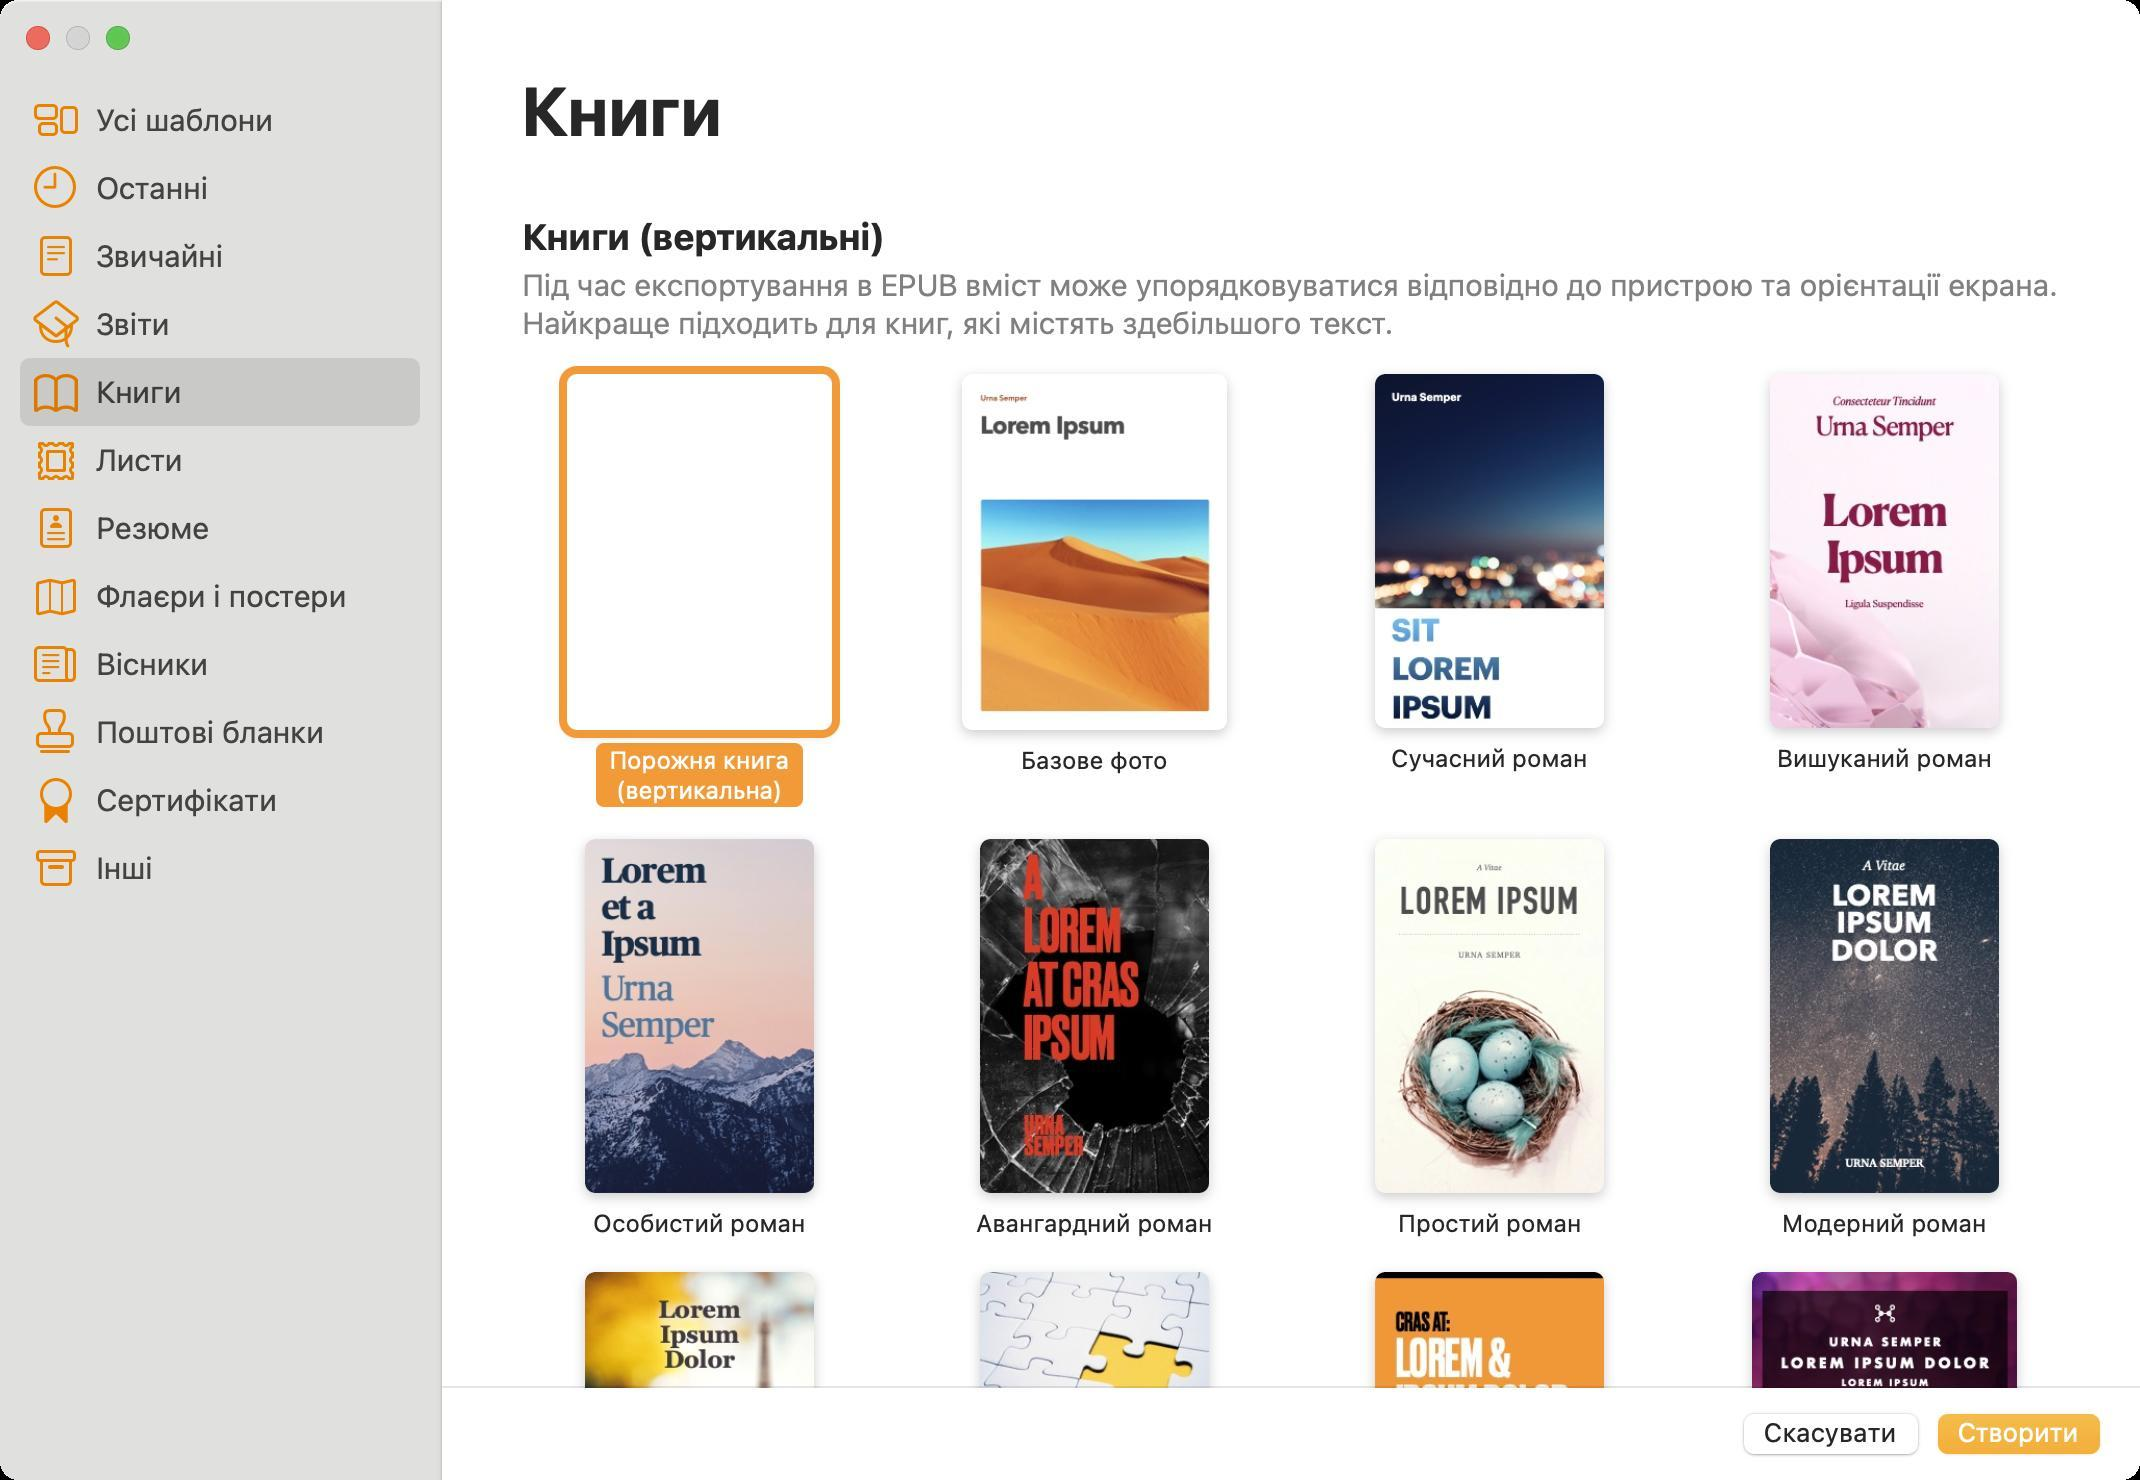
Accessibility tree:
{"name": "", "role": "AXWindow", "description": null, "role_description": "звичайне вікно", "value": null, "position": "325.00;168.00", "size": "1070;740", "children": [{"name": null, "role": "AXSplitGroup", "description": null, "role_description": "група розділених областей", "value": null, "position": "0.00;0.00", "size": "1070;740", "children": [{"name": null, "role": "AXScrollArea", "description": null, "role_description": "область прокручування", "value": null, "position": "0.00;43.00", "size": "220;668", "children": [{"name": null, "role": "AXTable", "description": null, "role_description": "таблиця", "value": null, "position": "0.00;43.00", "size": "220;668", "children": [{"name": null, "role": "AXRow", "description": null, "role_description": "рядок таблиці", "value": null, "position": "0.00;43.00", "size": "220;34", "children": [{"name": null, "role": "AXCell", "description": null, "role_description": "комірка", "value": null, "position": "16.00;43.00", "size": "188;34", "children": [{"name": null, "role": "AXStaticText", "description": null, "role_description": "текст", "value": "Усі шаблони", "position": "46.00;50.50", "size": "158;19", "children": []}]}]}, {"name": null, "role": "AXRow", "description": null, "role_description": "рядок таблиці", "value": null, "position": "0.00;77.00", "size": "220;34", "children": [{"name": null, "role": "AXCell", "description": null, "role_description": "комірка", "value": null, "position": "16.00;77.00", "size": "188;34", "children": [{"name": null, "role": "AXStaticText", "description": null, "role_description": "текст", "value": "Останні", "position": "46.00;84.50", "size": "158;19", "children": []}]}]}, {"name": null, "role": "AXRow", "description": null, "role_description": "рядок таблиці", "value": null, "position": "0.00;111.00", "size": "220;34", "children": [{"name": null, "role": "AXCell", "description": null, "role_description": "комірка", "value": null, "position": "16.00;111.00", "size": "188;34", "children": [{"name": null, "role": "AXStaticText", "description": null, "role_description": "текст", "value": "Звичайні", "position": "46.00;118.50", "size": "158;19", "children": []}]}]}, {"name": null, "role": "AXRow", "description": null, "role_description": "рядок таблиці", "value": null, "position": "0.00;145.00", "size": "220;34", "children": [{"name": null, "role": "AXCell", "description": null, "role_description": "комірка", "value": null, "position": "16.00;145.00", "size": "188;34", "children": [{"name": null, "role": "AXStaticText", "description": null, "role_description": "текст", "value": "Звіти", "position": "46.00;152.50", "size": "158;19", "children": []}]}]}, {"name": null, "role": "AXRow", "description": null, "role_description": "рядок таблиці", "value": null, "position": "0.00;179.00", "size": "220;34", "children": [{"name": null, "role": "AXCell", "description": null, "role_description": "комірка", "value": null, "position": "16.00;179.00", "size": "188;34", "children": [{"name": null, "role": "AXStaticText", "description": null, "role_description": "текст", "value": "Книги", "position": "46.00;186.50", "size": "158;19", "children": []}]}]}, {"name": null, "role": "AXRow", "description": null, "role_description": "рядок таблиці", "value": null, "position": "0.00;213.00", "size": "220;34", "children": [{"name": null, "role": "AXCell", "description": null, "role_description": "комірка", "value": null, "position": "16.00;213.00", "size": "188;34", "children": [{"name": null, "role": "AXStaticText", "description": null, "role_description": "текст", "value": "Листи", "position": "46.00;220.50", "size": "158;19", "children": []}]}]}, {"name": null, "role": "AXRow", "description": null, "role_description": "рядок таблиці", "value": null, "position": "0.00;247.00", "size": "220;34", "children": [{"name": null, "role": "AXCell", "description": null, "role_description": "комірка", "value": null, "position": "16.00;247.00", "size": "188;34", "children": [{"name": null, "role": "AXStaticText", "description": null, "role_description": "текст", "value": "Резюме", "position": "46.00;254.50", "size": "158;19", "children": []}]}]}, {"name": null, "role": "AXRow", "description": null, "role_description": "рядок таблиці", "value": null, "position": "0.00;281.00", "size": "220;34", "children": [{"name": null, "role": "AXCell", "description": null, "role_description": "комірка", "value": null, "position": "16.00;281.00", "size": "188;34", "children": [{"name": null, "role": "AXStaticText", "description": null, "role_description": "текст", "value": "Флаєри і постери", "position": "46.00;288.50", "size": "158;19", "children": []}]}]}, {"name": null, "role": "AXRow", "description": null, "role_description": "рядок таблиці", "value": null, "position": "0.00;315.00", "size": "220;34", "children": [{"name": null, "role": "AXCell", "description": null, "role_description": "комірка", "value": null, "position": "16.00;315.00", "size": "188;34", "children": [{"name": null, "role": "AXStaticText", "description": null, "role_description": "текст", "value": "Вісники", "position": "46.00;322.50", "size": "158;19", "children": []}]}]}, {"name": null, "role": "AXRow", "description": null, "role_description": "рядок таблиці", "value": null, "position": "0.00;349.00", "size": "220;34", "children": [{"name": null, "role": "AXCell", "description": null, "role_description": "комірка", "value": null, "position": "16.00;349.00", "size": "188;34", "children": [{"name": null, "role": "AXStaticText", "description": null, "role_description": "текст", "value": "Поштові бланки", "position": "46.00;356.50", "size": "158;19", "children": []}]}]}, {"name": null, "role": "AXRow", "description": null, "role_description": "рядок таблиці", "value": null, "position": "0.00;383.00", "size": "220;34", "children": [{"name": null, "role": "AXCell", "description": null, "role_description": "комірка", "value": null, "position": "16.00;383.00", "size": "188;34", "children": [{"name": null, "role": "AXStaticText", "description": null, "role_description": "текст", "value": "Сертифікати", "position": "46.00;390.50", "size": "158;19", "children": []}]}]}, {"name": null, "role": "AXRow", "description": null, "role_description": "рядок таблиці", "value": null, "position": "0.00;417.00", "size": "220;34", "children": [{"name": null, "role": "AXCell", "description": null, "role_description": "комірка", "value": null, "position": "16.00;417.00", "size": "188;34", "children": [{"name": null, "role": "AXStaticText", "description": null, "role_description": "текст", "value": "Інші", "position": "46.00;424.50", "size": "158;19", "children": []}]}]}, {"name": null, "role": "AXColumn", "description": null, "role_description": "стовпчик", "value": null, "position": "10.00;43.00", "size": "200;668", "children": []}]}]}, {"name": null, "role": "AXSplitter", "description": null, "role_description": "роздільник", "value": 220.0, "position": "220.00;38.00", "size": "1;702", "children": []}, {"name": null, "role": "AXScrollArea", "description": null, "role_description": "область прокручування", "value": null, "position": "221.00;0.00", "size": "849;694", "children": [{"name": null, "role": "AXList", "description": null, "role_description": "колекція", "value": null, "position": "221.00;88.00", "size": "849;1413", "children": [{"name": null, "role": "AXList", "description": null, "role_description": "розділ", "value": null, "position": "255.00;98.00", "size": "782;670", "children": [{"name": null, "role": "AXGroup", "description": null, "role_description": "група", "value": null, "position": "255.00;98.00", "size": "782;670", "children": []}, {"name": null, "role": "AXButton", "description": "Порожня книга (вертикальна), Пустий документ із назвою", "role_description": "кнопка", "value": null, "position": "255.00;177.00", "size": "190;236", "children": [{"name": null, "role": "AXStaticText", "description": null, "role_description": "текст", "value": "‎⁨Порожня книга (вертикальна)⁩", "position": "299.00;372.50", "size": "102;30", "children": []}, {"name": null, "role": "AXImage", "description": "", "role_description": "зображення", "value": null, "position": "283.50;187.00", "size": "132;178", "children": []}]}, {"name": null, "role": "AXButton", "description": "Базове фото, Документ із текстом оранжевого й чорного кольору та сторінкою обкладинки", "role_description": "кнопка", "value": null, "position": "452.50;177.00", "size": "190;220", "children": [{"name": null, "role": "AXStaticText", "description": null, "role_description": "текст", "value": "‎⁨Базове фото⁩", "position": "506.50;372.50", "size": "82;15", "children": []}, {"name": null, "role": "AXImage", "description": "", "role_description": "зображення", "value": null, "position": "481.00;187.00", "size": "132;178", "children": []}]}, {"name": null, "role": "AXButton", "description": "Сучасний роман, Документ із текстом темно-синього й чорного кольору, зразком для сторінки обкладинки і текстовими полями для назви синього кольору, зображень, відомостей про авторське право, цитати, прологу, розділів та інформації про автора", "role_description": "кнопка", "value": null, "position": "650.00;177.00", "size": "190;220", "children": [{"name": null, "role": "AXStaticText", "description": null, "role_description": "текст", "value": "‎⁨Сучасний роман⁩", "position": "691.50;371.50", "size": "106;15", "children": []}, {"name": null, "role": "AXImage", "description": "", "role_description": "зображення", "value": null, "position": "687.50;187.00", "size": "114;177", "children": []}]}, {"name": null, "role": "AXButton", "description": "Вишуканий роман, Документ із текстом каштанового й чорного кольору, зразком для зображення сторінки обкладинки і текстовими полями для відомостей про авторське право, прологу, розділів та інформації про автора", "role_description": "кнопка", "value": null, "position": "847.50;177.00", "size": "190;220", "children": [{"name": null, "role": "AXStaticText", "description": null, "role_description": "текст", "value": "‎⁨Вишуканий роман⁩", "position": "884.50;371.50", "size": "116;15", "children": []}, {"name": null, "role": "AXImage", "description": "", "role_description": "зображення", "value": null, "position": "885.00;187.00", "size": "114;177", "children": []}]}, {"name": null, "role": "AXButton", "description": "Особистий роман, Документ із текстом синього, сірого й чорного кольору, зразком для зображення сторінки обкладинки і текстовими полями для відомостей про авторське право, прологу, розділів та інформації про автора", "role_description": "кнопка", "value": null, "position": "255.00;409.50", "size": "190;220", "children": [{"name": null, "role": "AXStaticText", "description": null, "role_description": "текст", "value": "‎⁨Особистий роман⁩", "position": "292.50;604.00", "size": "114;15", "children": []}, {"name": null, "role": "AXImage", "description": "", "role_description": "зображення", "value": null, "position": "292.50;419.50", "size": "114;177", "children": []}]}, {"name": null, "role": "AXButton", "description": "Авангардний роман, Документ із текстом червоного й чорного кольору, місцем для зображення на сторінці обкладинки й полями для відомостей про авторське право, прологу, розділів та інформації про автора", "role_description": "кнопка", "value": null, "position": "452.50;409.50", "size": "190;220", "children": [{"name": null, "role": "AXStaticText", "description": null, "role_description": "текст", "value": "‎⁨Авангардний роман⁩", "position": "484.00;604.00", "size": "126;15", "children": []}, {"name": null, "role": "AXImage", "description": "", "role_description": "зображення", "value": null, "position": "490.00;419.50", "size": "114;177", "children": []}]}, {"name": null, "role": "AXButton", "description": "Простий роман, Документ з обкладинкою і сторінками з номерами й назвами розділів", "role_description": "кнопка", "value": null, "position": "650.00;409.50", "size": "190;220", "children": [{"name": null, "role": "AXStaticText", "description": null, "role_description": "текст", "value": "‎⁨Простий роман⁩", "position": "695.00;604.00", "size": "100;15", "children": []}, {"name": null, "role": "AXImage", "description": "", "role_description": "зображення", "value": null, "position": "687.50;419.50", "size": "114;177", "children": []}]}, {"name": null, "role": "AXButton", "description": "Модерний роман, Документ зі сторінкою обкладинки, титульною сторінкою, зворотом титульної сторінки, прологом, розділом «про автора» та сторінками з номерами і назвами розділів", "role_description": "кнопка", "value": null, "position": "847.50;409.50", "size": "190;220", "children": [{"name": null, "role": "AXStaticText", "description": null, "role_description": "текст", "value": "‎⁨Модерний роман⁩", "position": "887.00;604.00", "size": "110;15", "children": []}, {"name": null, "role": "AXImage", "description": "", "role_description": "зображення", "value": null, "position": "885.00;419.50", "size": "114;177", "children": []}]}, {"name": null, "role": "AXButton", "description": "Традиційний роман, Документ зі сторінкою обкладинки, титульною сторінкою, зворотом титульної сторінки, прологом, розділом «про автора» та сторінками з номерами і назвами розділів", "role_description": "кнопка", "value": null, "position": "255.00;626.00", "size": "190;220", "children": [{"name": null, "role": "AXStaticText", "description": null, "role_description": "текст", "value": "‎⁨Традиційний роман⁩", "position": "287.50;820.50", "size": "124;15", "children": []}, {"name": null, "role": "AXImage", "description": "", "role_description": "зображення", "value": null, "position": "292.50;636.00", "size": "114;177", "children": []}]}, {"name": null, "role": "AXButton", "description": "Професійний, Документ із текстом темно-сірого, синього й червоного кольору, зразком для яскраво-жовтої сторінки обкладинки, і текстовими полями для відомостей про авторське право, прологу, розділів та інформації про автора", "role_description": "кнопка", "value": null, "position": "452.50;626.00", "size": "190;220", "children": [{"name": null, "role": "AXStaticText", "description": null, "role_description": "текст", "value": "‎⁨Професійний⁩", "position": "504.00;820.50", "size": "86;15", "children": []}, {"name": null, "role": "AXImage", "description": "", "role_description": "зображення", "value": null, "position": "490.00;636.00", "size": "114;177", "children": []}]}, {"name": null, "role": "AXButton", "description": "Інструкція, Документ із текстом оранжевого, чорного й білого кольору, зразком для сторінки обкладинки яскраво-оранжевого кольору, а також полями для відомостей про авторське право, прологу, розділів та інформації про автора", "role_description": "кнопка", "value": null, "position": "650.00;626.00", "size": "190;220", "children": [{"name": null, "role": "AXStaticText", "description": null, "role_description": "текст", "value": "‎⁨Інструкція⁩", "position": "710.50;820.50", "size": "68;15", "children": []}, {"name": null, "role": "AXImage", "description": "", "role_description": "зображення", "value": null, "position": "687.50;636.00", "size": "114;177", "children": []}]}, {"name": null, "role": "AXButton", "description": "Підручник, Документ із текстом чорного кольору, сторінкою обкладинки та змістом", "role_description": "кнопка", "value": null, "position": "847.50;626.00", "size": "190;220", "children": [{"name": null, "role": "AXStaticText", "description": null, "role_description": "текст", "value": "‎⁨Підручник⁩", "position": "908.00;821.50", "size": "69;15", "children": []}, {"name": null, "role": "AXImage", "description": "", "role_description": "зображення", "value": null, "position": "876.00;636.00", "size": "132;178", "children": []}]}, {"name": null, "role": "AXGroup", "description": null, "role_description": "група", "value": null, "position": "261.00;108.00", "size": "769;79", "children": [{"name": null, "role": "AXUnknown", "description": "Книги (вертикальні)", "role_description": "невідомо", "value": null, "position": "261.00;108.00", "size": "769;79", "children": [{"name": null, "role": "AXStaticText", "description": null, "role_description": "текст", "value": "Книги (вертикальні)", "position": "259.00;108.00", "size": "773;21", "children": []}, {"name": null, "role": "AXStaticText", "description": null, "role_description": "текст", "value": "Під час експортування в EPUB вміст може упорядковуватися відповідно до пристрою та орієнтації екрана. Найкраще підходить для книг, які містять здебільшого текст.", "position": "259.00;133.00", "size": "773;38", "children": []}]}]}]}, {"name": null, "role": "AXList", "description": null, "role_description": "розділ", "value": null, "position": "255.00;766.00", "size": "782;549", "children": [{"name": null, "role": "AXGroup", "description": null, "role_description": "група", "value": null, "position": "255.00;766.00", "size": "782;549", "children": []}, {"name": null, "role": "AXButton", "description": "Порожня книга (горизонтальна), Пустий документ із назвою", "role_description": "кнопка", "value": null, "position": "255.00;944.00", "size": "190;190", "children": [{"name": null, "role": "AXStaticText", "description": null, "role_description": "текст", "value": "‎⁨Порожня книга (горизонтальна)⁩", "position": "297.50;1094.00", "size": "105;30", "children": []}, {"name": null, "role": "AXImage", "description": "", "role_description": "зображення", "value": null, "position": "261.00;954.00", "size": "178;132", "children": []}]}, {"name": null, "role": "AXButton", "description": "Звичайний, Документ з обкладинкою і зразками зображень", "role_description": "кнопка", "value": null, "position": "452.50;944.00", "size": "190;175", "children": [{"name": null, "role": "AXStaticText", "description": null, "role_description": "текст", "value": "‎⁨Звичайний⁩", "position": "511.50;1094.00", "size": "72;15", "children": []}, {"name": null, "role": "AXImage", "description": "", "role_description": "зображення", "value": null, "position": "458.50;954.00", "size": "178;132", "children": []}]}, {"name": null, "role": "AXButton", "description": "Путівник, Документ у горизонтальній орієнтації з білим, синім, бірюзовим і чорним текстом та місцями для сторінки обкладинки, частин і зображень", "role_description": "кнопка", "value": null, "position": "650.00;944.00", "size": "190;175", "children": [{"name": null, "role": "AXStaticText", "description": null, "role_description": "текст", "value": "‎⁨Путівник⁩", "position": "715.00;1094.00", "size": "60;15", "children": []}, {"name": null, "role": "AXImage", "description": "", "role_description": "зображення", "value": null, "position": "656.00;954.00", "size": "178;132", "children": []}]}, {"name": null, "role": "AXButton", "description": "Посібник, Документ із чорним і білим текстом та місцями для сторінки обкладинки, зображень й інструкцій з рожевими акцентами", "role_description": "кнопка", "value": null, "position": "847.50;944.00", "size": "190;175", "children": [{"name": null, "role": "AXStaticText", "description": null, "role_description": "текст", "value": "‎⁨Посібник⁩", "position": "911.00;1094.00", "size": "62;15", "children": []}, {"name": null, "role": "AXImage", "description": "", "role_description": "зображення", "value": null, "position": "853.50;954.00", "size": "178;132", "children": []}]}, {"name": null, "role": "AXButton", "description": "Фотоальбом, Документ у горизонтальній орієнтації з текстом чорного кольору й полями для заголовків і підзаголовків та заповнювачами для сторінки обкладинки й багатьох фотографій", "role_description": "кнопка", "value": null, "position": "255.00;1131.00", "size": "190;175", "children": [{"name": null, "role": "AXStaticText", "description": null, "role_description": "текст", "value": "‎⁨Фотоальбом⁩", "position": "309.00;1281.00", "size": "82;15", "children": []}, {"name": null, "role": "AXImage", "description": "", "role_description": "зображення", "value": null, "position": "261.00;1141.00", "size": "178;132", "children": []}]}, {"name": null, "role": "AXButton", "description": "Кулінарна книга, Документ у горизонтальній орієнтації з текстом чорного й сірого кольору та заповнювачами для зображень сторінки обкладинки, вступу, роздільників сторінок розділу, основного тексту розділу, таблиці рецепта й форматуванням для вказівок із приготування страви", "role_description": "кнопка", "value": null, "position": "452.50;1131.00", "size": "190;175", "children": [{"name": null, "role": "AXStaticText", "description": null, "role_description": "текст", "value": "‎⁨Кулінарна книга⁩", "position": "495.50;1281.00", "size": "104;15", "children": []}, {"name": null, "role": "AXImage", "description": "", "role_description": "зображення", "value": null, "position": "458.50;1141.00", "size": "178;132", "children": []}]}, {"name": null, "role": "AXButton", "description": "Звіт, Документ із текстом синього й темно-сірого кольору та сторінкою обкладинки", "role_description": "кнопка", "value": null, "position": "650.00;1131.00", "size": "190;175", "children": [{"name": null, "role": "AXStaticText", "description": null, "role_description": "текст", "value": "‎⁨Звіт⁩", "position": "729.00;1281.00", "size": "32;15", "children": []}, {"name": null, "role": "AXImage", "description": "", "role_description": "зображення", "value": null, "position": "656.00;1141.00", "size": "178;132", "children": []}]}, {"name": null, "role": "AXButton", "description": "Історія, Документ із текстом смарагдового, сірого й чорного кольору та сторінкою обкладинки", "role_description": "кнопка", "value": null, "position": "847.50;1131.00", "size": "190;175", "children": [{"name": null, "role": "AXStaticText", "description": null, "role_description": "текст", "value": "‎⁨Історія⁩", "position": "918.50;1281.00", "size": "48;15", "children": []}, {"name": null, "role": "AXImage", "description": "", "role_description": "зображення", "value": null, "position": "853.50;1141.00", "size": "178;132", "children": []}]}, {"name": null, "role": "AXButton", "description": "Урок, Документ із текстом зеленого кольору на сторінці обкладинки та сторінками з кількома колонками", "role_description": "кнопка", "value": null, "position": "255.00;1303.00", "size": "190;175", "children": [{"name": null, "role": "AXStaticText", "description": null, "role_description": "текст", "value": "‎⁨Урок⁩", "position": "331.50;1453.00", "size": "36;15", "children": []}, {"name": null, "role": "AXImage", "description": "", "role_description": "зображення", "value": null, "position": "261.00;1313.00", "size": "178;132", "children": []}]}, {"name": null, "role": "AXButton", "description": "Ілюстрований підручник, Документ із текстом чорного й білого кольору на сторінці обкладинки та сторінками з двома колонками", "role_description": "кнопка", "value": null, "position": "452.50;1303.00", "size": "190;190", "children": [{"name": null, "role": "AXStaticText", "description": null, "role_description": "текст", "value": "‎⁨Ілюстрований підручник⁩", "position": "471.00;1453.00", "size": "152;30", "children": []}, {"name": null, "role": "AXImage", "description": "", "role_description": "зображення", "value": null, "position": "458.50;1313.00", "size": "178;132", "children": []}]}, {"name": null, "role": "AXGroup", "description": null, "role_description": "група", "value": null, "position": "261.00;875.00", "size": "769;79", "children": [{"name": null, "role": "AXUnknown", "description": "Книги (горизонтальні)", "role_description": "невідомо", "value": null, "position": "261.00;875.00", "size": "769;79", "children": [{"name": null, "role": "AXStaticText", "description": null, "role_description": "текст", "value": "Книги (горизонтальні)", "position": "259.00;875.00", "size": "773;21", "children": []}, {"name": null, "role": "AXStaticText", "description": null, "role_description": "текст", "value": "Під час експортування в EPUB макет кожної сторінки книги буде збережено. Найкраще підходить для книг, у яких багато зображень і колонок.", "position": "259.00;900.00", "size": "773;38", "children": []}]}]}]}]}, {"name": null, "role": "AXStaticText", "description": null, "role_description": "текст", "value": "Книги", "position": "259.00;35.00", "size": "104;40", "children": []}, {"name": null, "role": "AXScrollBar", "description": null, "role_description": "смуга прокручування", "value": 0.0, "position": "1054.00;0.00", "size": "16;694", "children": [{"name": null, "role": "AXValueIndicator", "description": null, "role_description": "індикатор значення", "value": 0.0, "position": "1058.00;1.00", "size": "12;331", "children": []}, {"name": null, "role": "AXButton", "description": null, "role_description": "кнопка-стрілка збільшення", "value": null, "position": "1054.00;0.00", "size": "0;0", "children": []}, {"name": null, "role": "AXButton", "description": null, "role_description": "кнопка-стрілка зменшення", "value": null, "position": "1054.00;0.00", "size": "0;0", "children": []}, {"name": null, "role": "AXButton", "description": null, "role_description": "кнопка наступної сторінки", "value": null, "position": "1058.00;332.50", "size": "12;362", "children": []}, {"name": null, "role": "AXButton", "description": null, "role_description": "кнопка попередньої сторінки", "value": null, "position": "1058.00;0.00", "size": "12;1", "children": []}]}]}, {"name": "Скасувати", "role": "AXButton", "description": null, "role_description": "кнопка", "value": null, "position": "865.00;702.00", "size": "101;32", "children": []}, {"name": "Створити", "role": "AXButton", "description": null, "role_description": "кнопка", "value": null, "position": "962.00;702.00", "size": "95;32", "children": []}]}, {"name": null, "role": "AXToolbar", "description": null, "role_description": "панель інструментів", "value": null, "position": "0.00;0.00", "size": "1070;38", "children": []}, {"name": null, "role": "AXButton", "description": null, "role_description": "кнопка закривання", "value": null, "position": "12.00;11.00", "size": "14;16", "children": []}, {"name": null, "role": "AXButton", "description": null, "role_description": "кнопка оптимізації", "value": null, "position": "52.00;11.00", "size": "14;16", "children": [{"name": null, "role": "AXGroup", "description": null, "role_description": "група", "value": null, "position": "52.00;11.00", "size": "14;16", "children": [{"name": null, "role": "AXGroup", "description": null, "role_description": "група", "value": null, "position": "52.00;11.00", "size": "14;16", "children": []}]}]}, {"name": null, "role": "AXButton", "description": null, "role_description": "кнопка згортання", "value": null, "position": "32.00;11.00", "size": "14;16", "children": []}]}